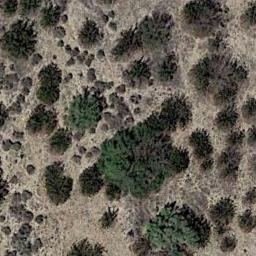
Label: chaparral